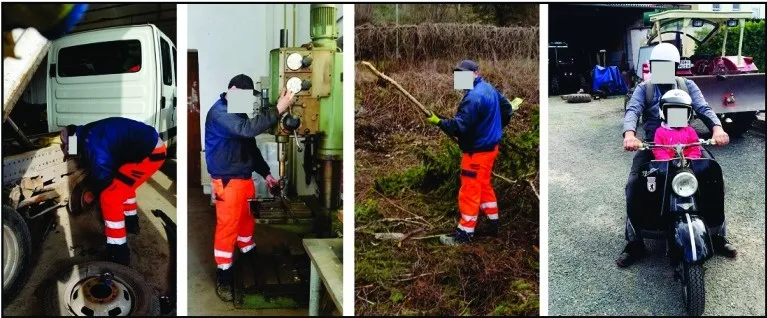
(Case Presentation, 16-months follow-up): Self made photographs by the patient demonstrating complete reemployment in his original occupation and leisure, note that the patient loads his left wrist with the TWA more than 10 pounds.
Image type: radiology (ct)